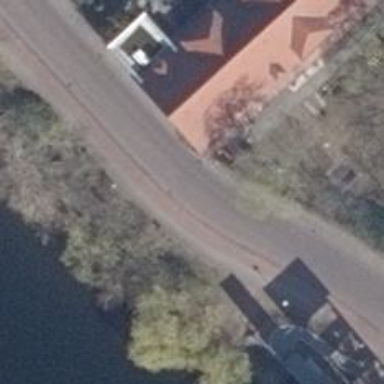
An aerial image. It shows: Residential road.